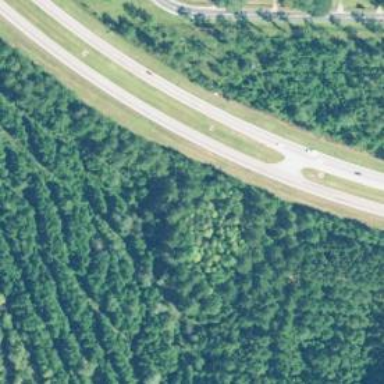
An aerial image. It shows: Trunk highway.